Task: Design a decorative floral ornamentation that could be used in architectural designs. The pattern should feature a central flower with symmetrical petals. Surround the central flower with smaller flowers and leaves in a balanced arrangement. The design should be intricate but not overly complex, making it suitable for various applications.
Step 180:
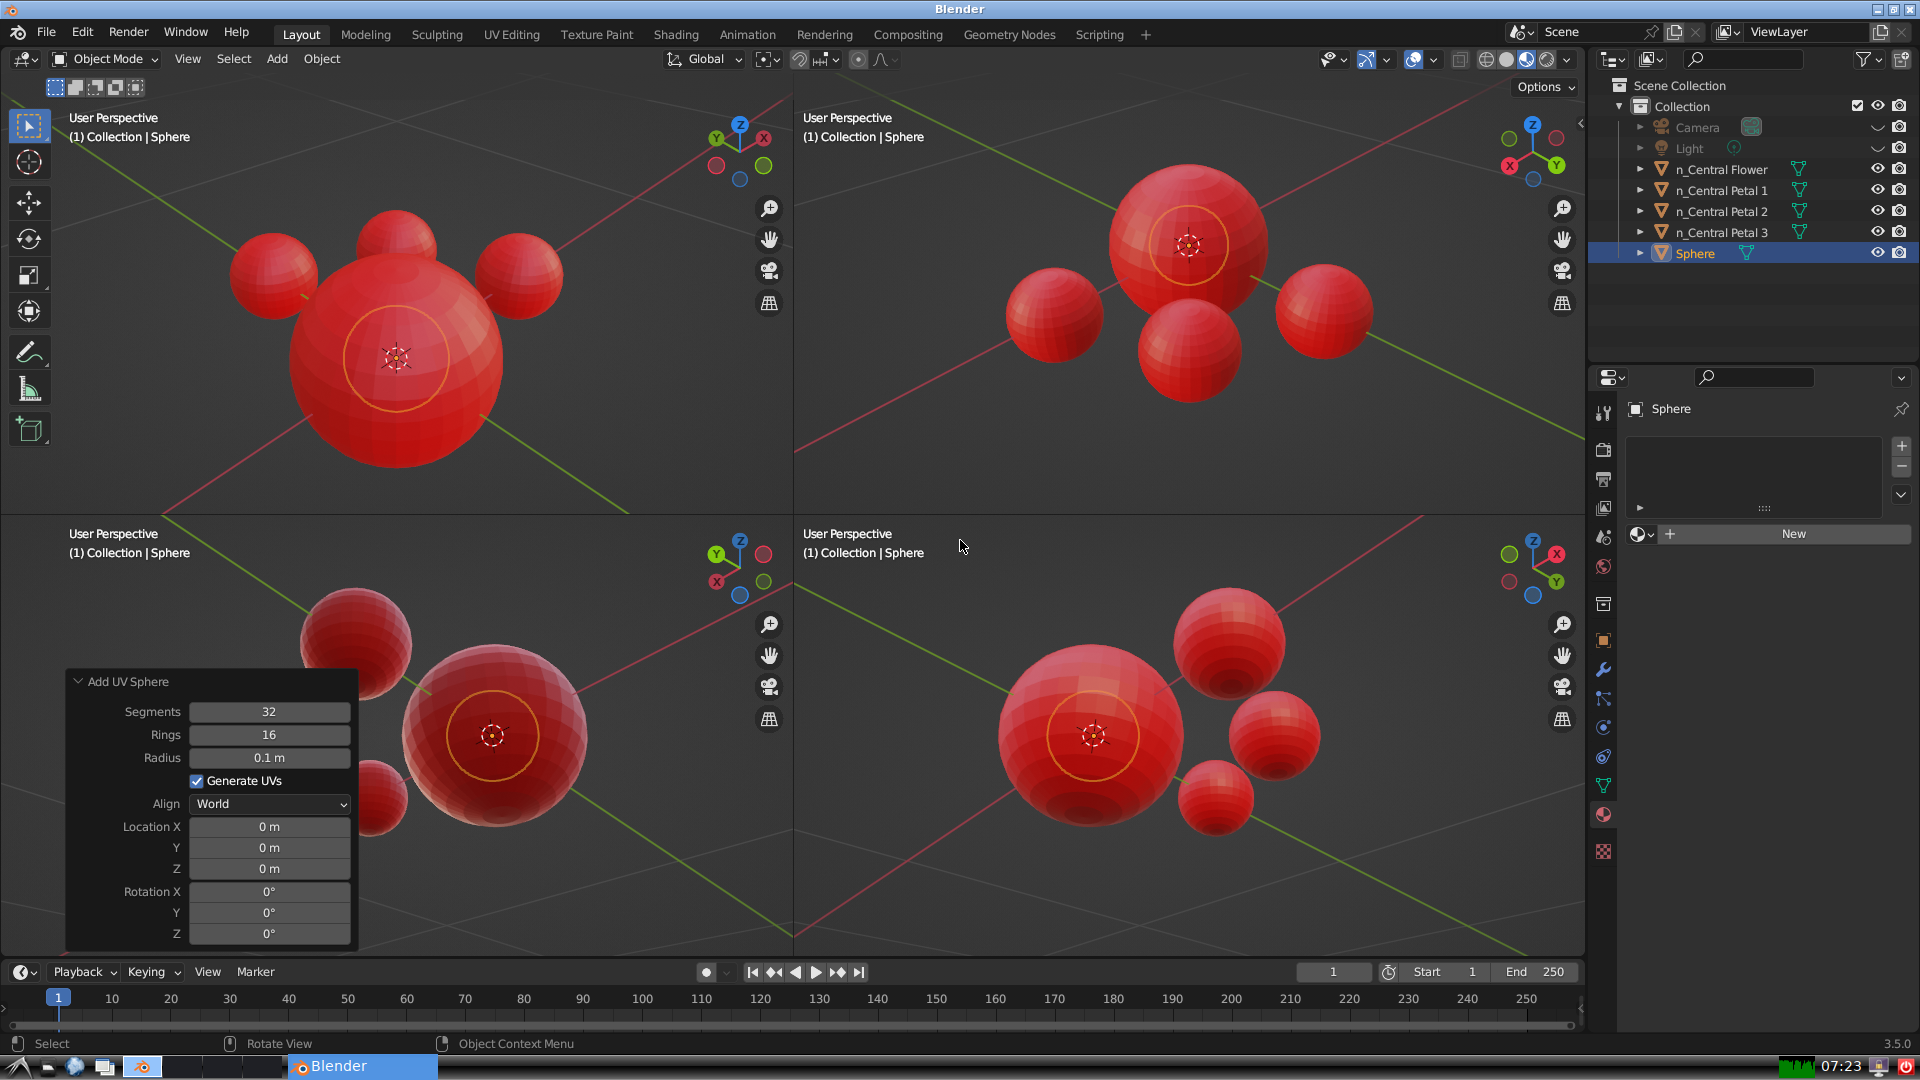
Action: {"key_press": ['Ctrl, Home']}